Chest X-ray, PA view. Patient: 58 years old, sex F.
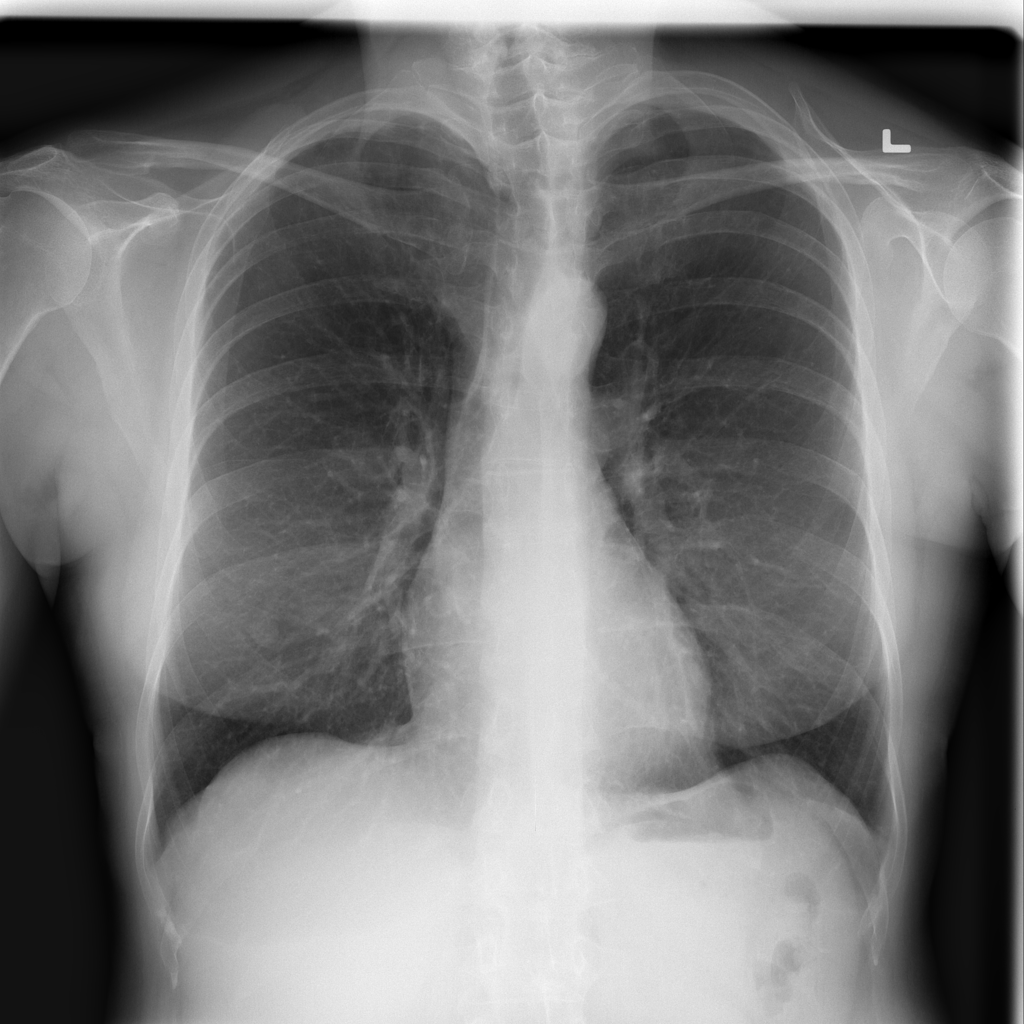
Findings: Nodule